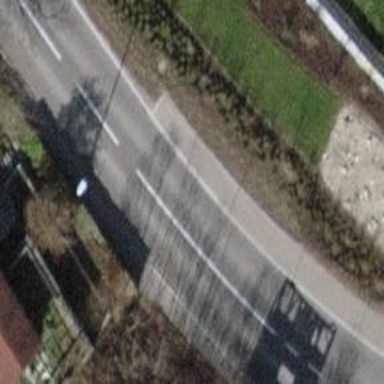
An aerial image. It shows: Uncontrolled road crossing.